Question: I am to implement the following formula in Delphi:

Y_k is a floating point number which we'll call just Y.
w[i][j] is an array containing floating point numbers as well (1<=i<=43 and 1<=j<=30).
According to <URL> vector w with respect to the value Y". Is this correct?
So how do I implement this in Delphi?
Thanks a lot in advance!
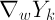
Answer: [I still think that the symbol given above looks more like a connection/covariant derivative as known from differential geometry/tensor calculus!]
You need to specify the input you got. The simplest case is when you got the function whose gradient you wish to compute. Per definition, if is a function of the variables , , ..., , that is, if you'd write
(, , ..., )
which is a scalar field in R then the gradient is
= (/, /, ..., /)
that is, a vector field in R (at each point in R you get a -dimensional vector).
This is rather easily implemented in Delphi. The following is an example for the case where = 3.
'''
type
TVector = record
x, y, z: real;
constructor Create(ax, ay, az: real);
end;
TRealValuedFunction = function(v: TVector): real;
function gradient(f: TRealValuedFunction; v: TVector): TVector;
const
h = 0.001;
begin
result.x := (f(TVector.Create(v.x + h, v.y, v.z)) - f(TVector.Create(v.x - h, v.y, v.z))) / (2*h);
result.y := (f(TVector.Create(v.x, v.y + h, v.z)) - f(TVector.Create(v.x, v.y - h, v.z))) / (2*h);
result.z := (f(TVector.Create(v.x, v.y, v.z + h)) - f(TVector.Create(v.x, v.y, v.z - h))) / (2*h);
end;
'''
where, of course,
'''
constructor TVector.Create(ax, ay, az: real);
begin
x := ax;
y := ay;
z := az;
end;
'''
Sample usage:
'''
function SampleFunction(v: TVector): real;
begin
result := 5*v.x + 7*v.y;
end;
procedure TForm4.FormCreate(Sender: TObject);
begin
with gradient(SampleFunction, TVector.Create(2, 6, 3)) do
ShowMessage(FloatToStr(x) + ', ' + FloatToStr(y) + ', ' + FloatToStr(z))
end;
'''
The result is '5.00000000000256, 7.<PHONE>, 0' which is a very good approximation to the gradient of 'SampleFunction' at 'v' (in this case the gradient is constant in space, that is, it doesn't depend on which point 'v' in space you select).
Of course, if you are writing anything serious, you will probably use your own vector algebra library.
Also, 'h = 0.001' might not be a great value in your case.